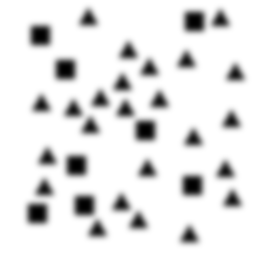
Squares: 8
Triangles: 24
Stars: 0
Total shapes: 32